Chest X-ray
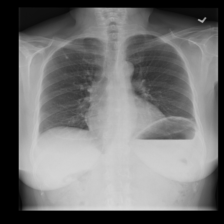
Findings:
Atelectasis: negative
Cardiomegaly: negative
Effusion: negative
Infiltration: negative
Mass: negative
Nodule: negative
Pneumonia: negative
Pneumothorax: negative
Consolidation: negative
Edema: negative
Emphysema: negative
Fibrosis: negative
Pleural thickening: negative
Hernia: negative